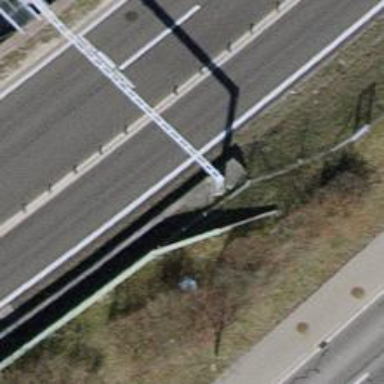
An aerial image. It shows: Gantry with signals.